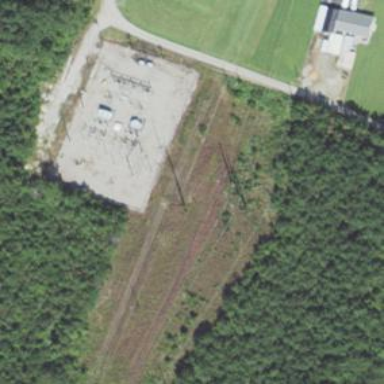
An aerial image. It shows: There is distribution substation enclosed by fence.